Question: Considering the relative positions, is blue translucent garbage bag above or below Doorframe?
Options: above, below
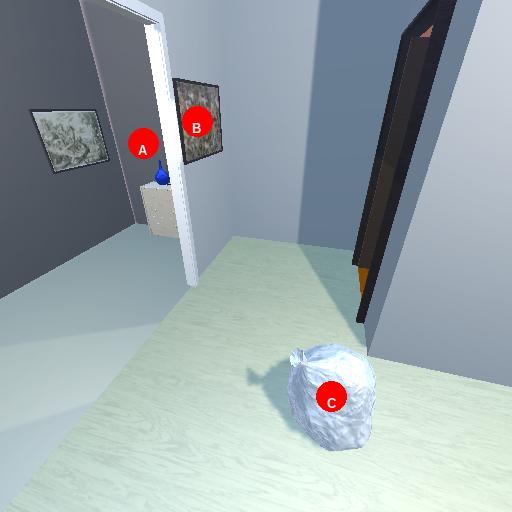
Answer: above